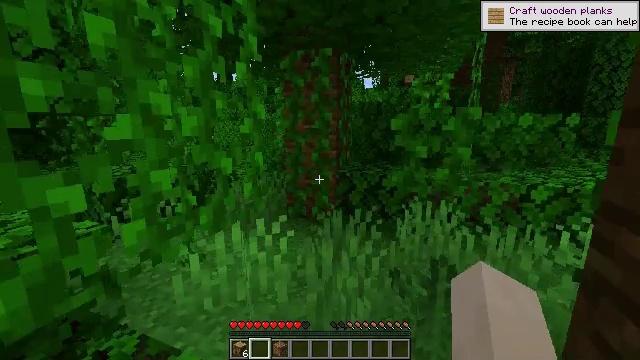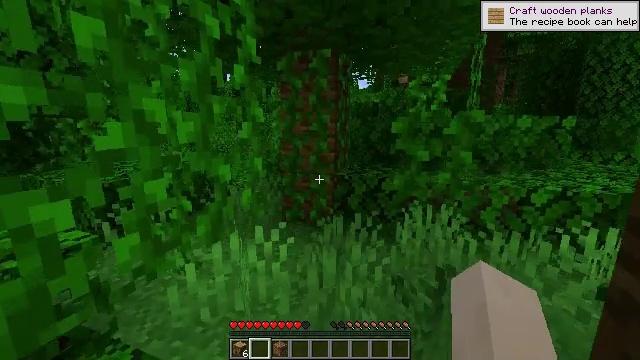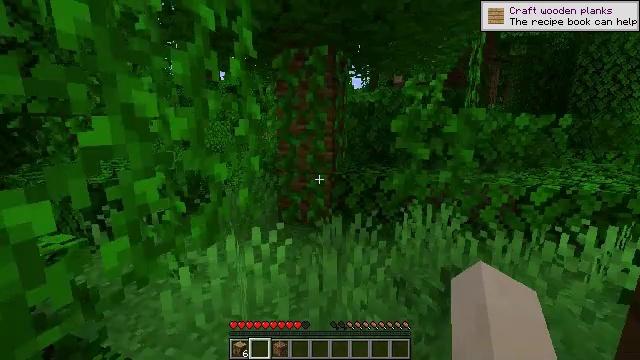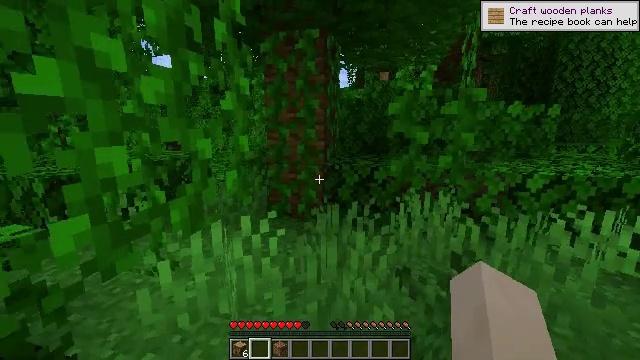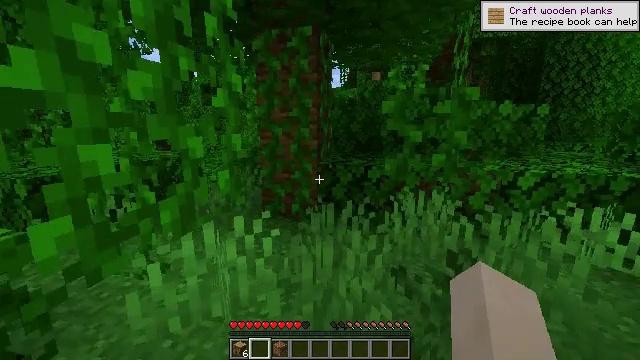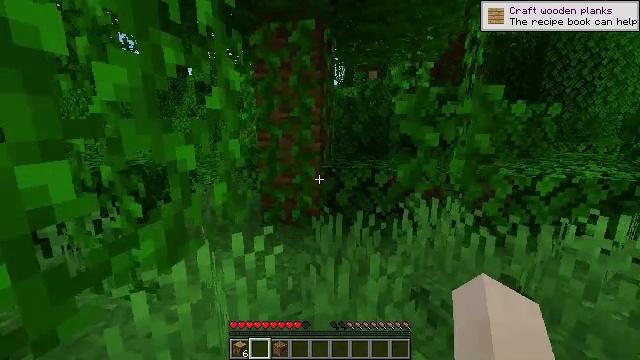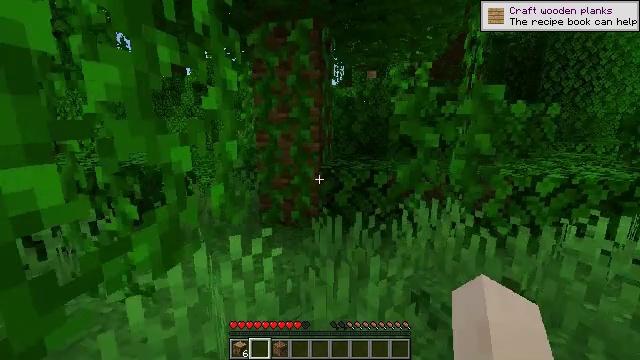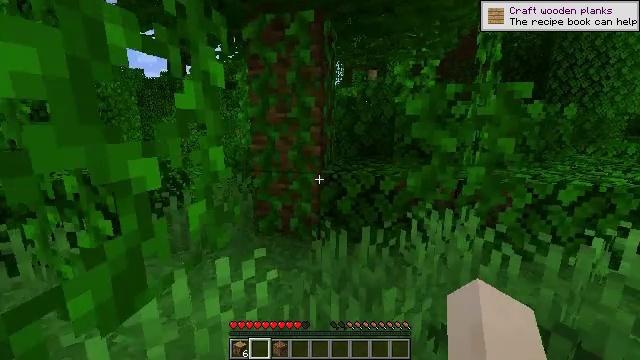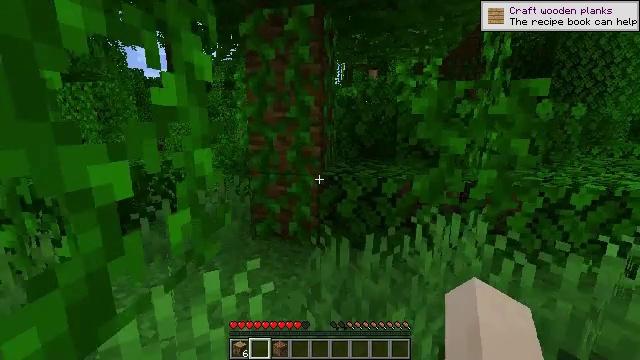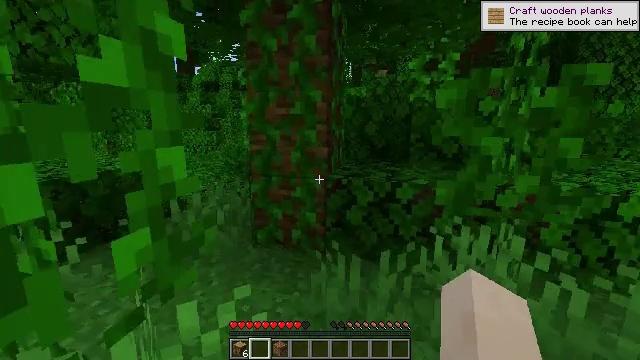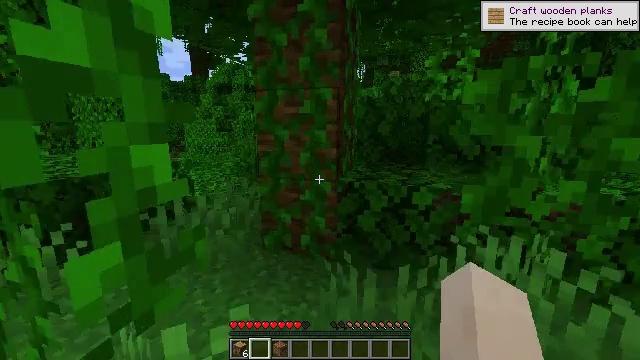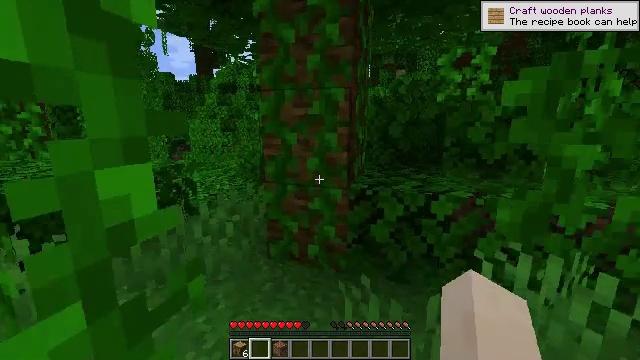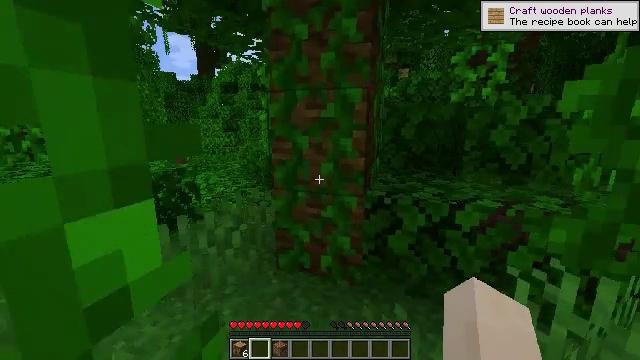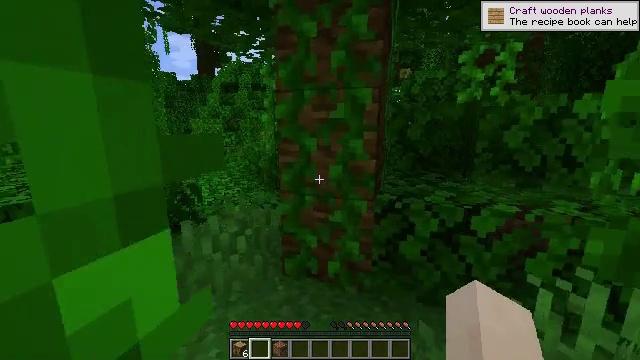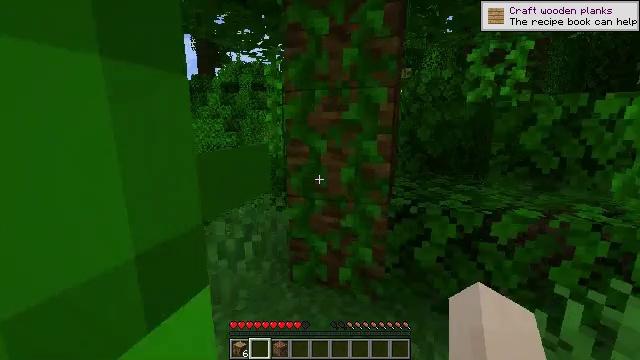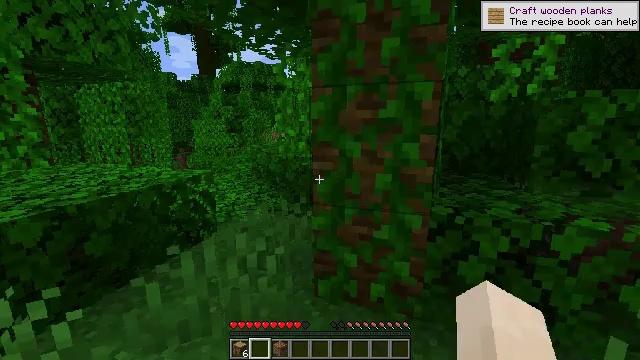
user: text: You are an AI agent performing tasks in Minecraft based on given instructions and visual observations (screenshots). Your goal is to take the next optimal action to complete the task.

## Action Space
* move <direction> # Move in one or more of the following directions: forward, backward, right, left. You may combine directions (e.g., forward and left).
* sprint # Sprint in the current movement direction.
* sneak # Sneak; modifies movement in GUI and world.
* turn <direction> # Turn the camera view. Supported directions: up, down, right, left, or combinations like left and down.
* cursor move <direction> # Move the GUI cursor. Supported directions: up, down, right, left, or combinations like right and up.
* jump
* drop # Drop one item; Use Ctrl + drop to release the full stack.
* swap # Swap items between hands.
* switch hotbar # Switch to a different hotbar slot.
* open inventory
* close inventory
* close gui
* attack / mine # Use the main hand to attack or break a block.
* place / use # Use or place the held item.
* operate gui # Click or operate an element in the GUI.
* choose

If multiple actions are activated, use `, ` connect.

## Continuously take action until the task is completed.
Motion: motion action
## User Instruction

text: Cut the tripwire to disarm it.
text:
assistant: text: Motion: move forward, turn right
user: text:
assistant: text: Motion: move forward, turn right
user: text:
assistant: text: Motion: move forward, turn right
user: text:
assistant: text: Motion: move forward, turn right
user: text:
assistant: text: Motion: move forward
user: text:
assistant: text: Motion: move forward
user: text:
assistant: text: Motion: move forward
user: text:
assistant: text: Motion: move forward
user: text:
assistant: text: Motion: move forward, turn left
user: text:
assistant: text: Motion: move forward, turn left
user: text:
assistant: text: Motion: move forward and move left
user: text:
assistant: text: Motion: move forward and move left
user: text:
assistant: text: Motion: move forward and move left
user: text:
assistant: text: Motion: move forward and move left
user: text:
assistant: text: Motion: move forward and move left
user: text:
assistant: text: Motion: move forward and move left
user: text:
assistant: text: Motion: move forward and move left
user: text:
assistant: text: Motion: move forward and move left
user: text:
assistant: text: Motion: move forward and move left
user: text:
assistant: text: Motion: move forward and move left
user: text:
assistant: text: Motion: move forward
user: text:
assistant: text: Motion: move forward
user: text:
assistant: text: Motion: move forward
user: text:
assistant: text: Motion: move forward
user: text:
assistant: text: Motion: move forward
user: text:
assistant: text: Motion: move forward, turn left
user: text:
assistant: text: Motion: move forward
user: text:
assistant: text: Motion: move forward
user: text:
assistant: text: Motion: move forward
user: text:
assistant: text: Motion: move forward